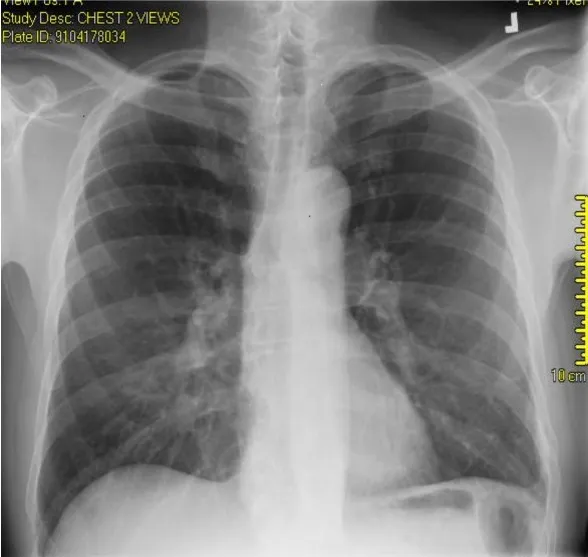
Chest X-ray at follow up: 5 months after repair of diaphragmatic hernia.
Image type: radiology (x_ray)